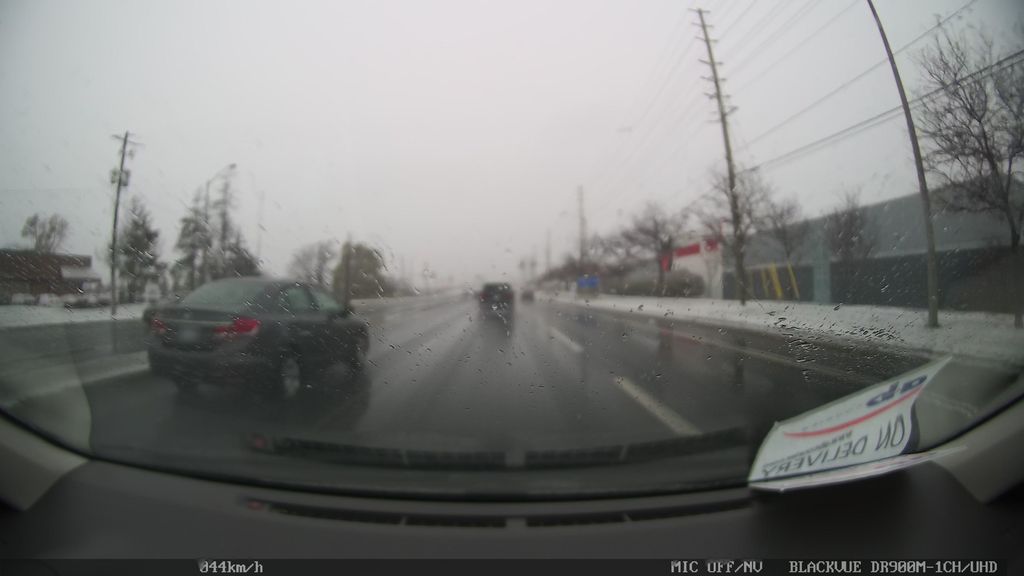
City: toronto